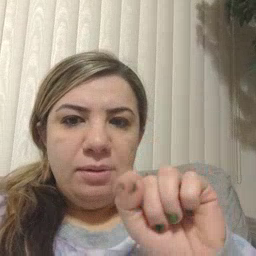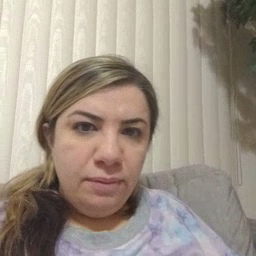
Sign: feet